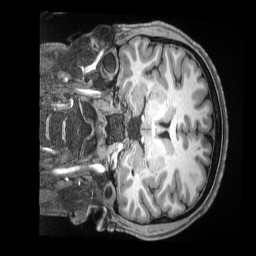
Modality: T1w
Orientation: coronal
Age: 26
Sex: male
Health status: ill
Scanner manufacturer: siemens
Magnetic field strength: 3 T
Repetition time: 2.5 s
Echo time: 0.00181 s